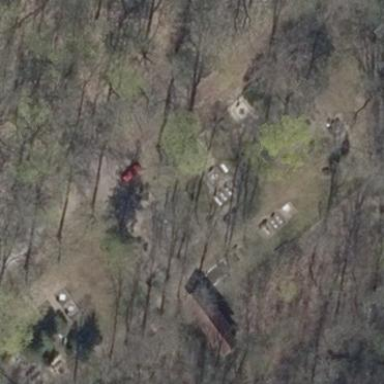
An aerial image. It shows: Graveyard used as cemetery.